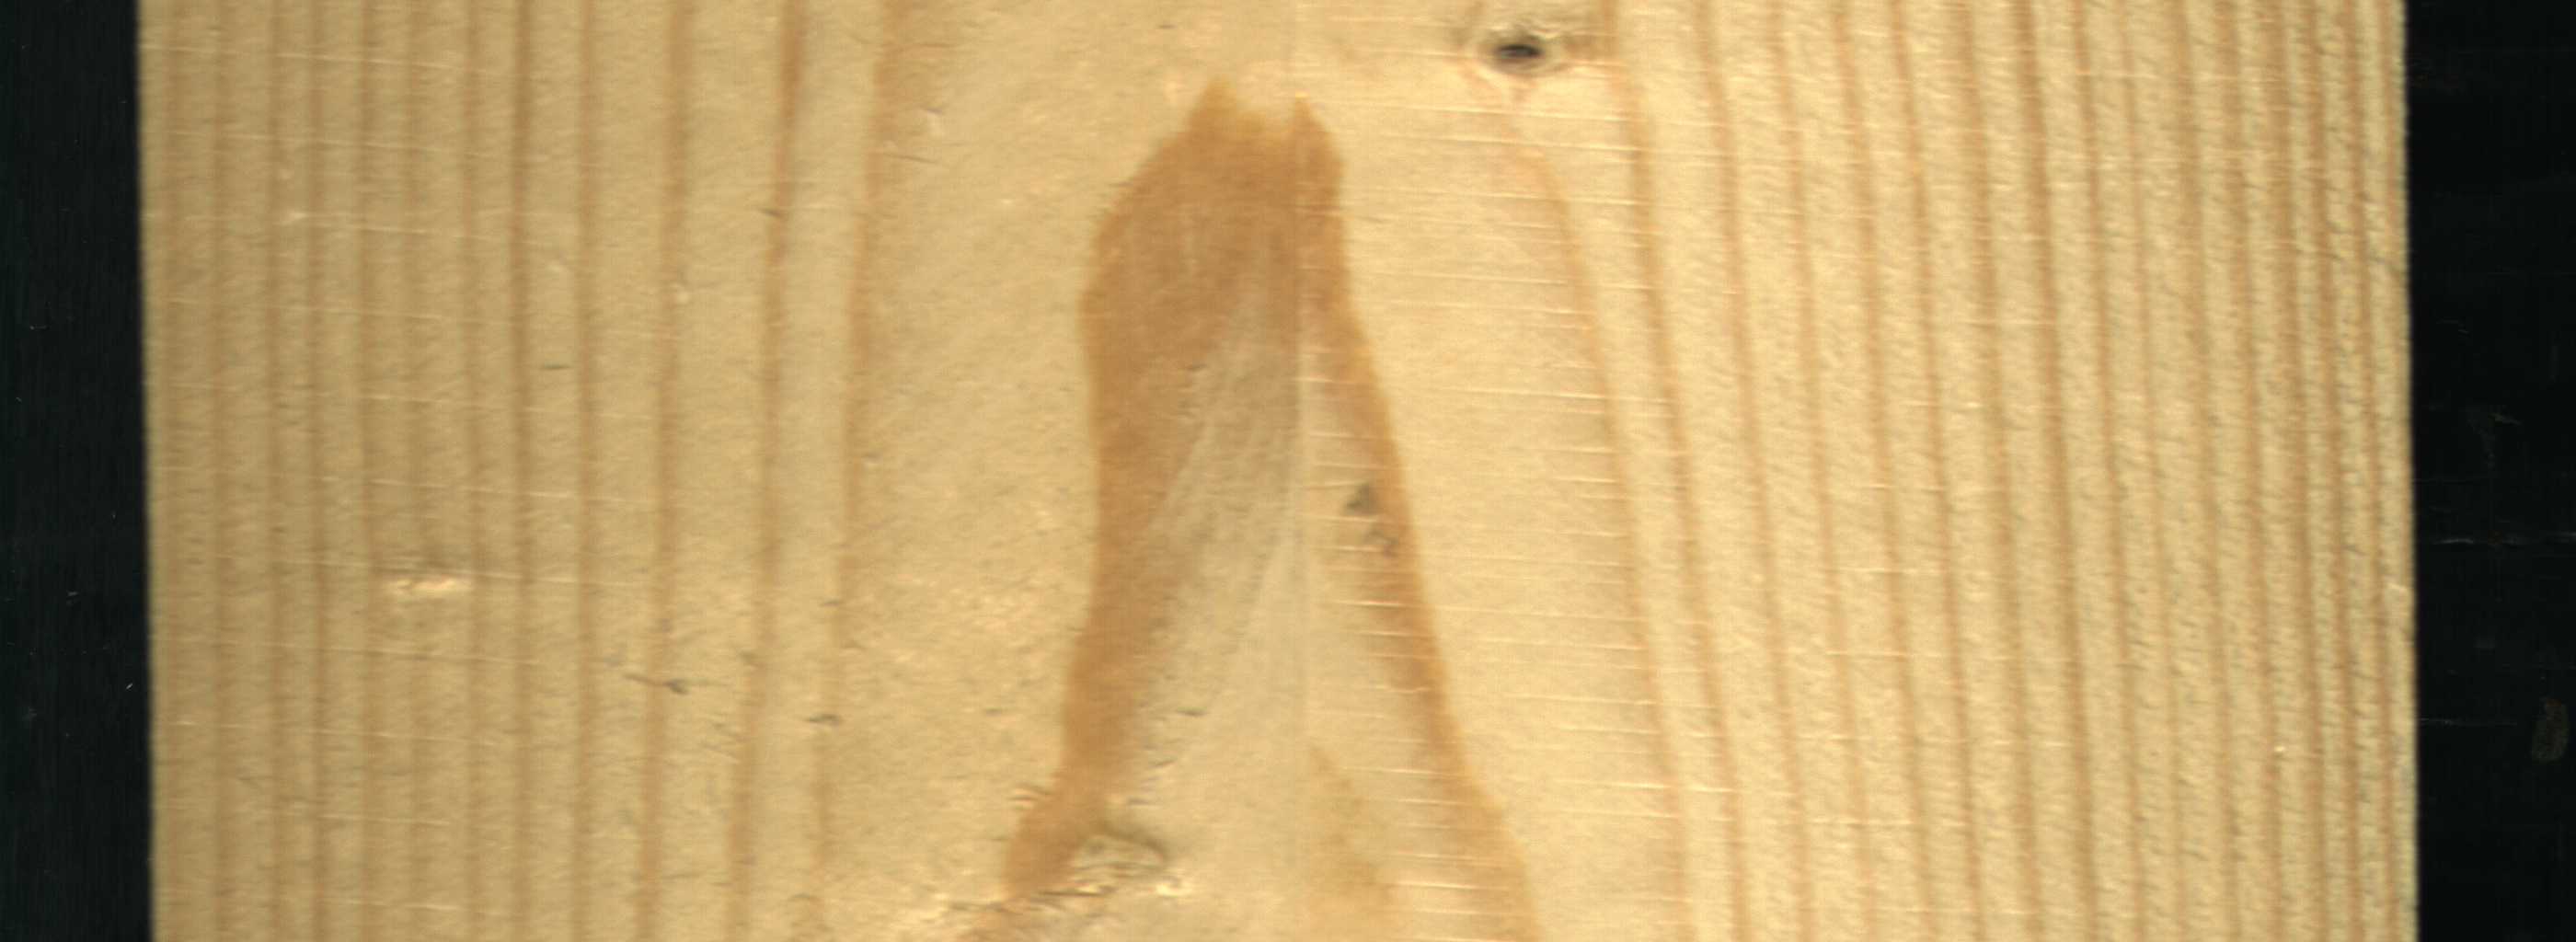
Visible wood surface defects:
Quartzity
Live_Knot